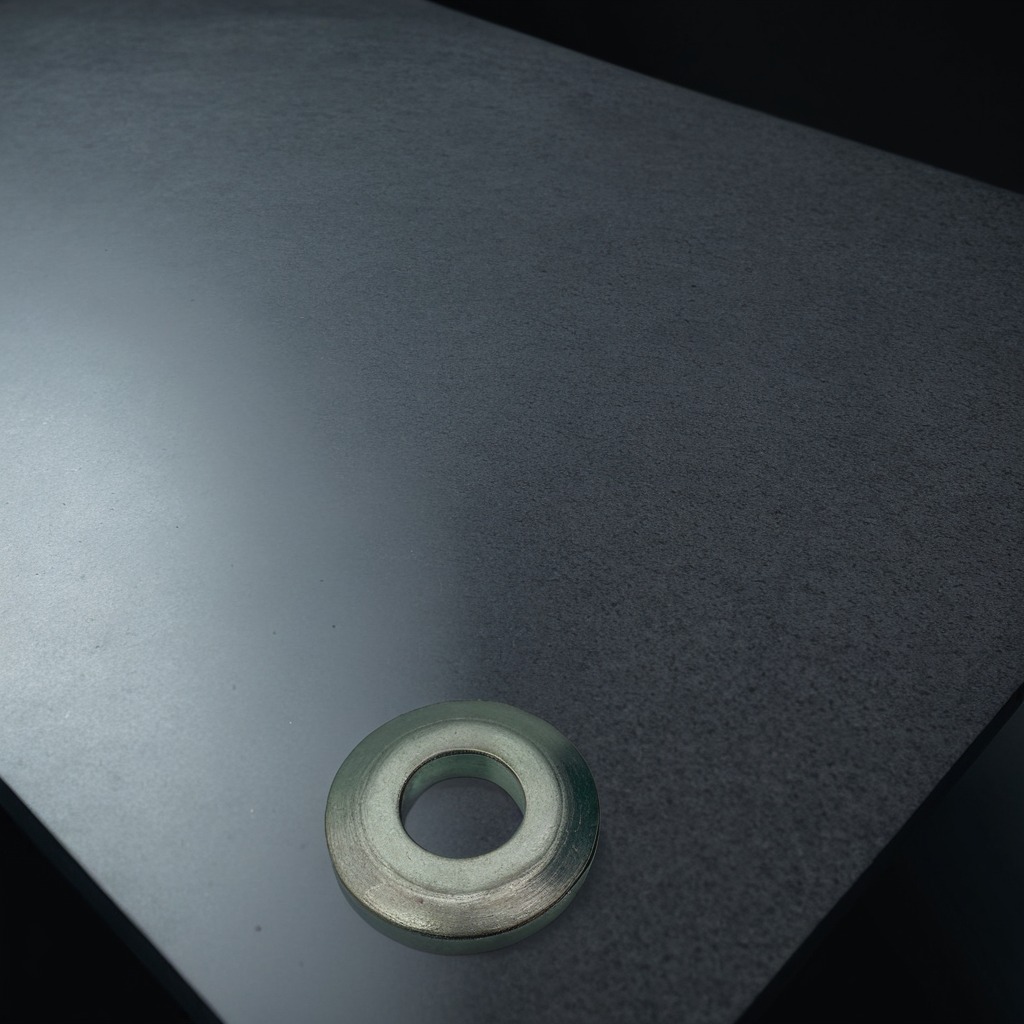
A flat metal washer lying on a clean granite table inside a workshop at night dim ambient light soft shadows worn but